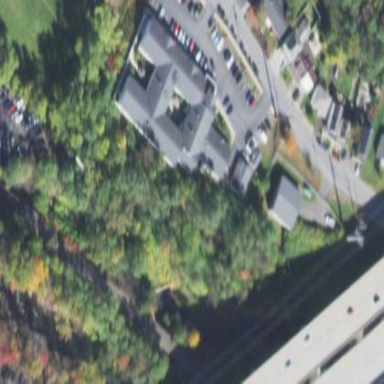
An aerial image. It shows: Clinic building offering healthcare services.